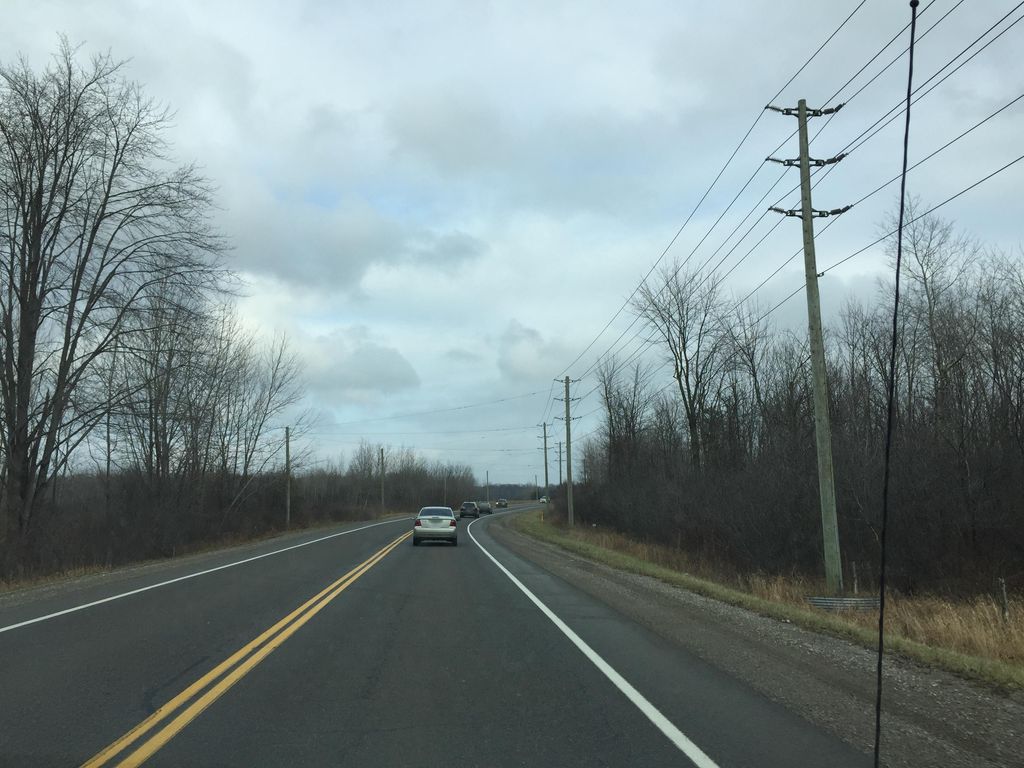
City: kitchener-waterloo